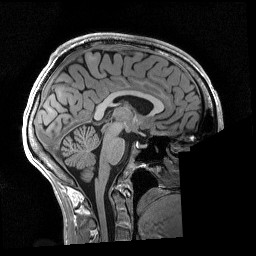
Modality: T1w
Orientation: sagittal